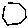
Label: hexagon